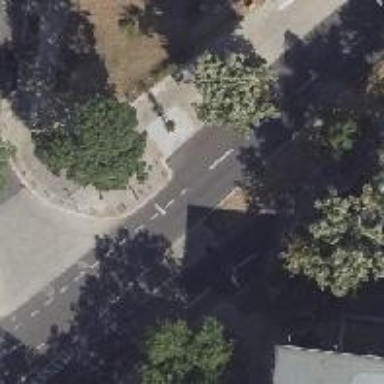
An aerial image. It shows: Unmarked road crossing.